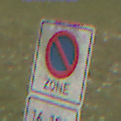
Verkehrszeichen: BeginnEingeschraenktesHalteverbotZone
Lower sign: ZeitangabenOhneBeschraenkungAufWochentage1
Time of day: Midday
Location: Outdoor (Nature)
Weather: Overcast
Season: NotSpecified
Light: Natural